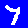
Digit: 7